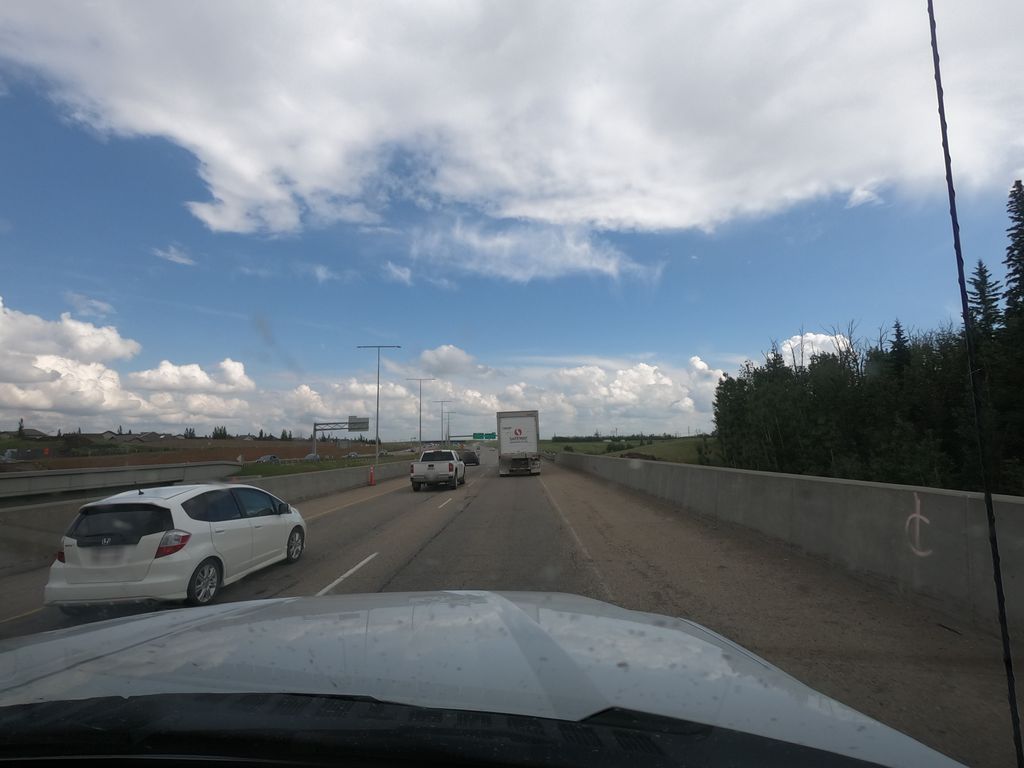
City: edmonton